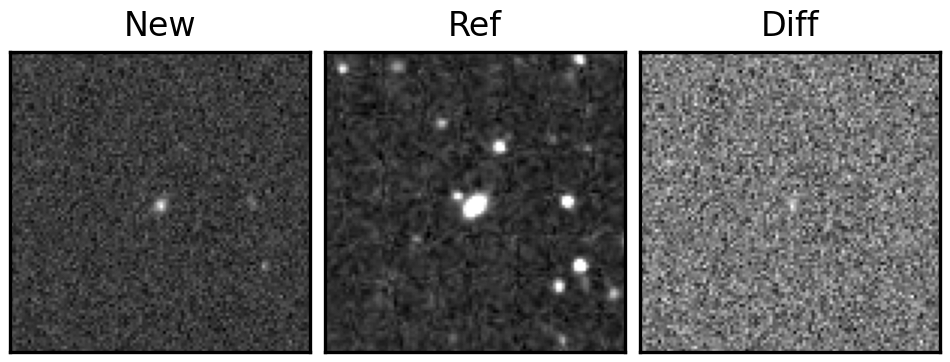
Label: real